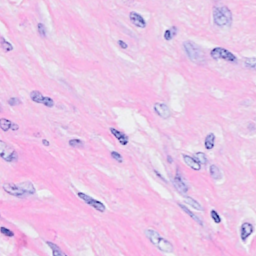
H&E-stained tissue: Breast